一年级 · 算术
O O O O O
a a on a on
Q

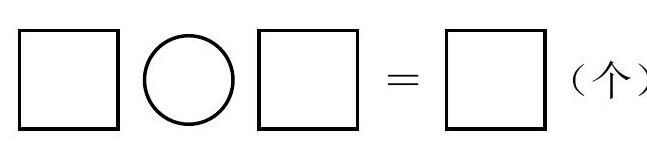
答案: $12-7=5$